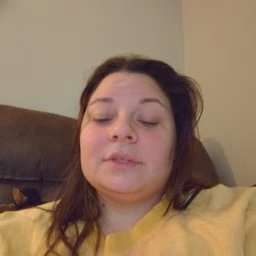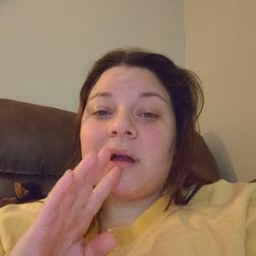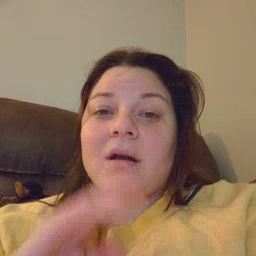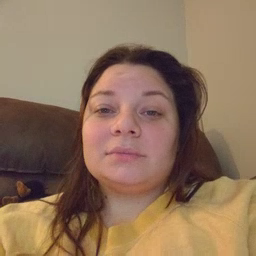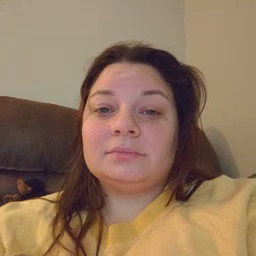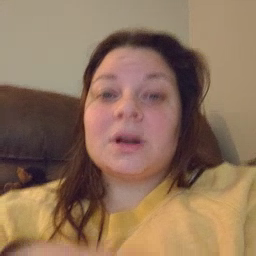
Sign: talk